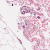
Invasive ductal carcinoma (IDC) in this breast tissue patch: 0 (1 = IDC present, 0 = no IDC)